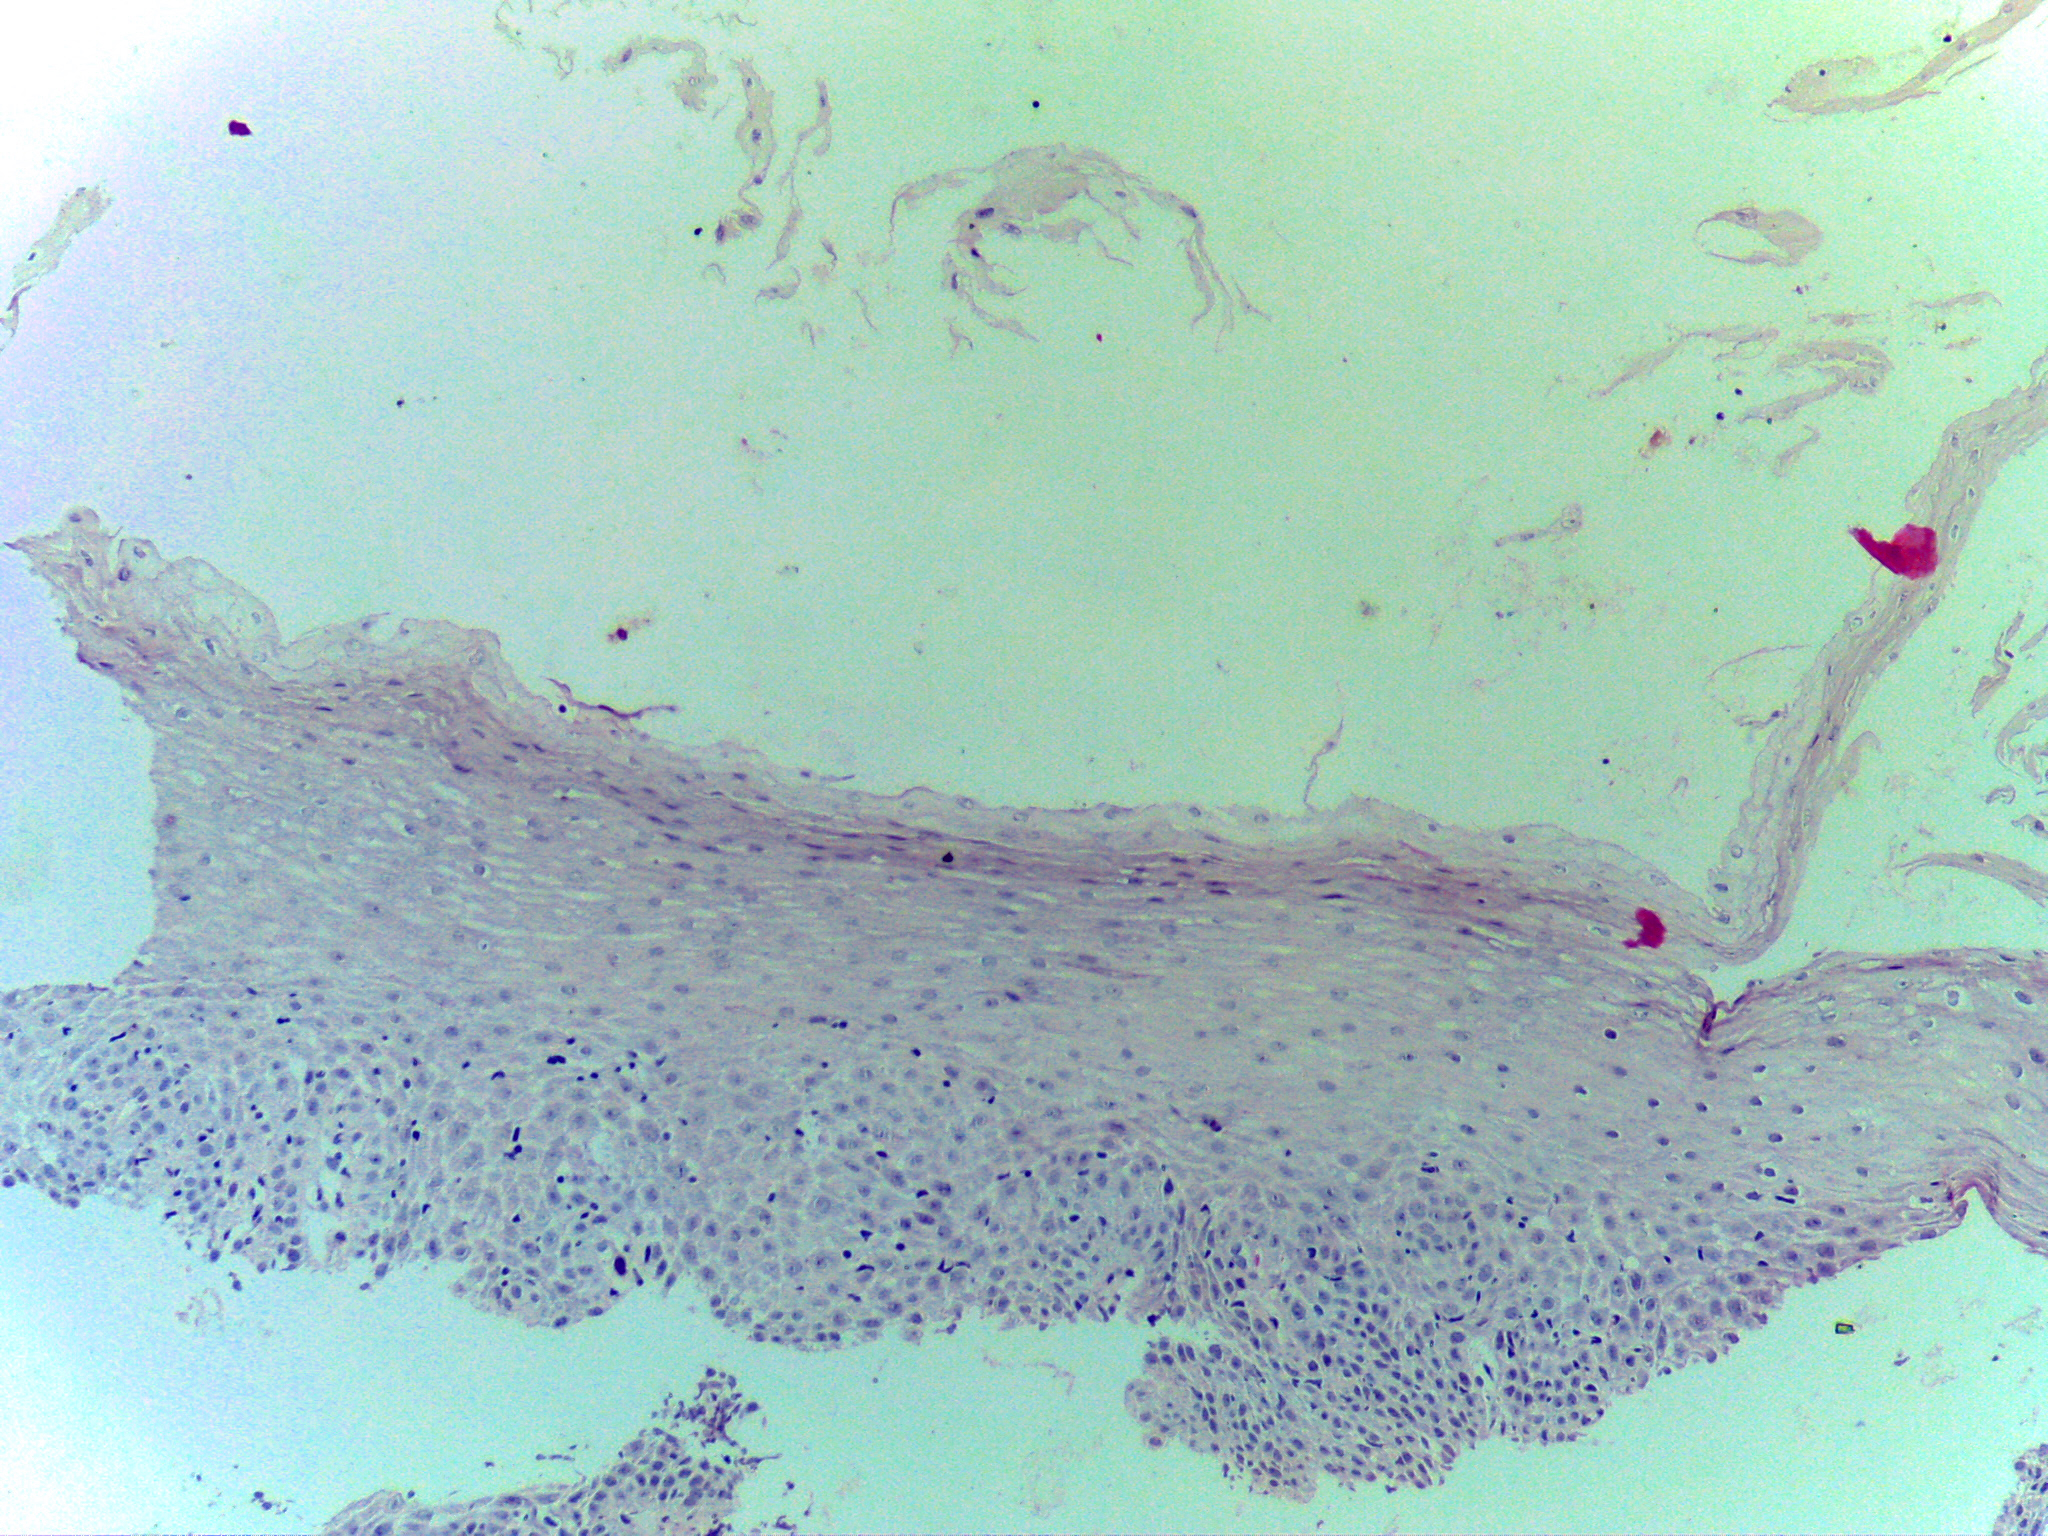
Diagnosis: Normal